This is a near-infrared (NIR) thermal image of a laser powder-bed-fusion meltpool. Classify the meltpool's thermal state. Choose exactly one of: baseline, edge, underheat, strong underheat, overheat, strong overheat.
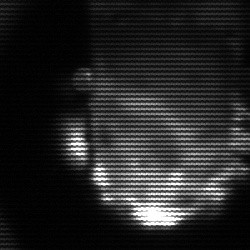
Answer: baseline